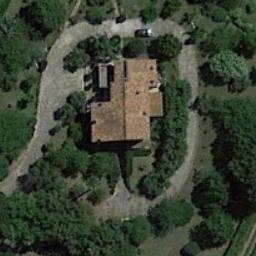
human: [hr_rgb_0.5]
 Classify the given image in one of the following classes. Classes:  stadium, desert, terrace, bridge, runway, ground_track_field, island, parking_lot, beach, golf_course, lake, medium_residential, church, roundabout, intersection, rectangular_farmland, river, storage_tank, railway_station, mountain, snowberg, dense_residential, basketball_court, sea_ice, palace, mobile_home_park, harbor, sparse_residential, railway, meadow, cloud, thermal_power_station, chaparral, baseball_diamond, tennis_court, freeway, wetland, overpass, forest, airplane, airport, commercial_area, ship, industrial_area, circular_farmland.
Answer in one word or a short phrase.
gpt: sparse_residential